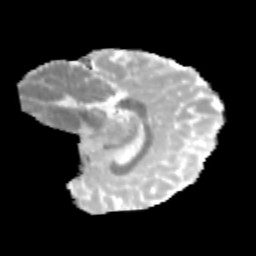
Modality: MD
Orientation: sagittal
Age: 12
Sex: female
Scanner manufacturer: siemens
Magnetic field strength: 3 T
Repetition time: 3.8 s
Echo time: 0.07 s